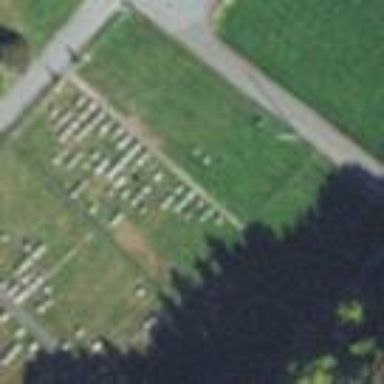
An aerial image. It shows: Cemetery with historical significance.